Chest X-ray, AP view. Patient: 54 years old, sex M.
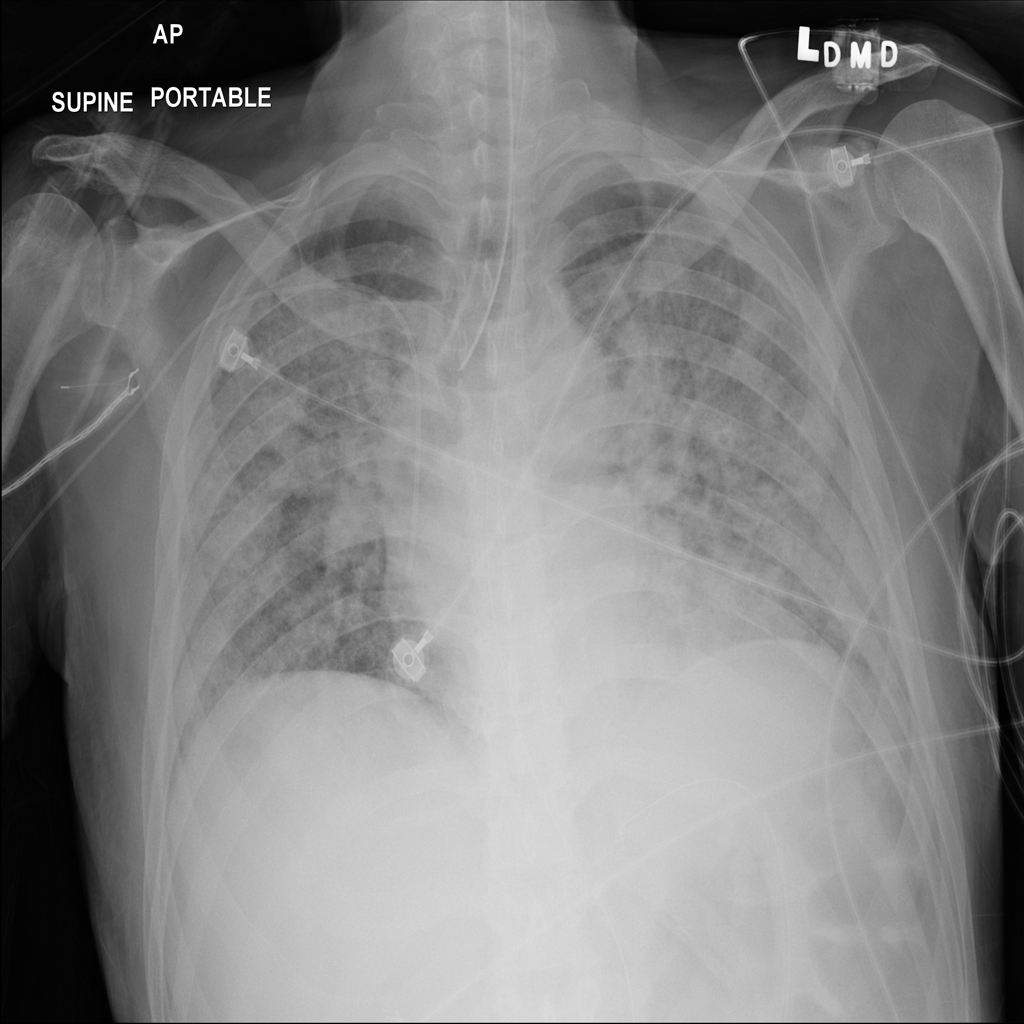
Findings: Infiltration